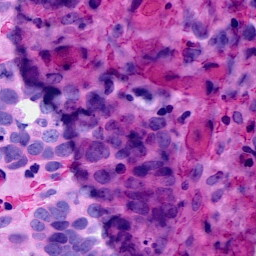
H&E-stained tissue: Ovarian